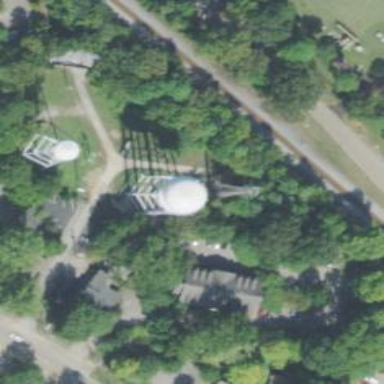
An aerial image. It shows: Water tower that is man-made.